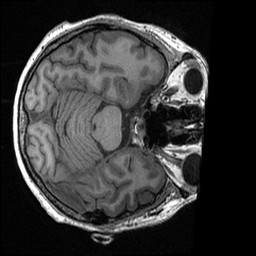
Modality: T1w
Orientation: axial
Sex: female
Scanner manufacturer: ge
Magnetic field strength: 3 T
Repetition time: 0.0064 s
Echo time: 0.00281 s